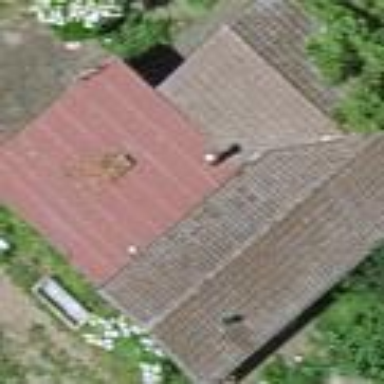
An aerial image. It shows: Shed building.